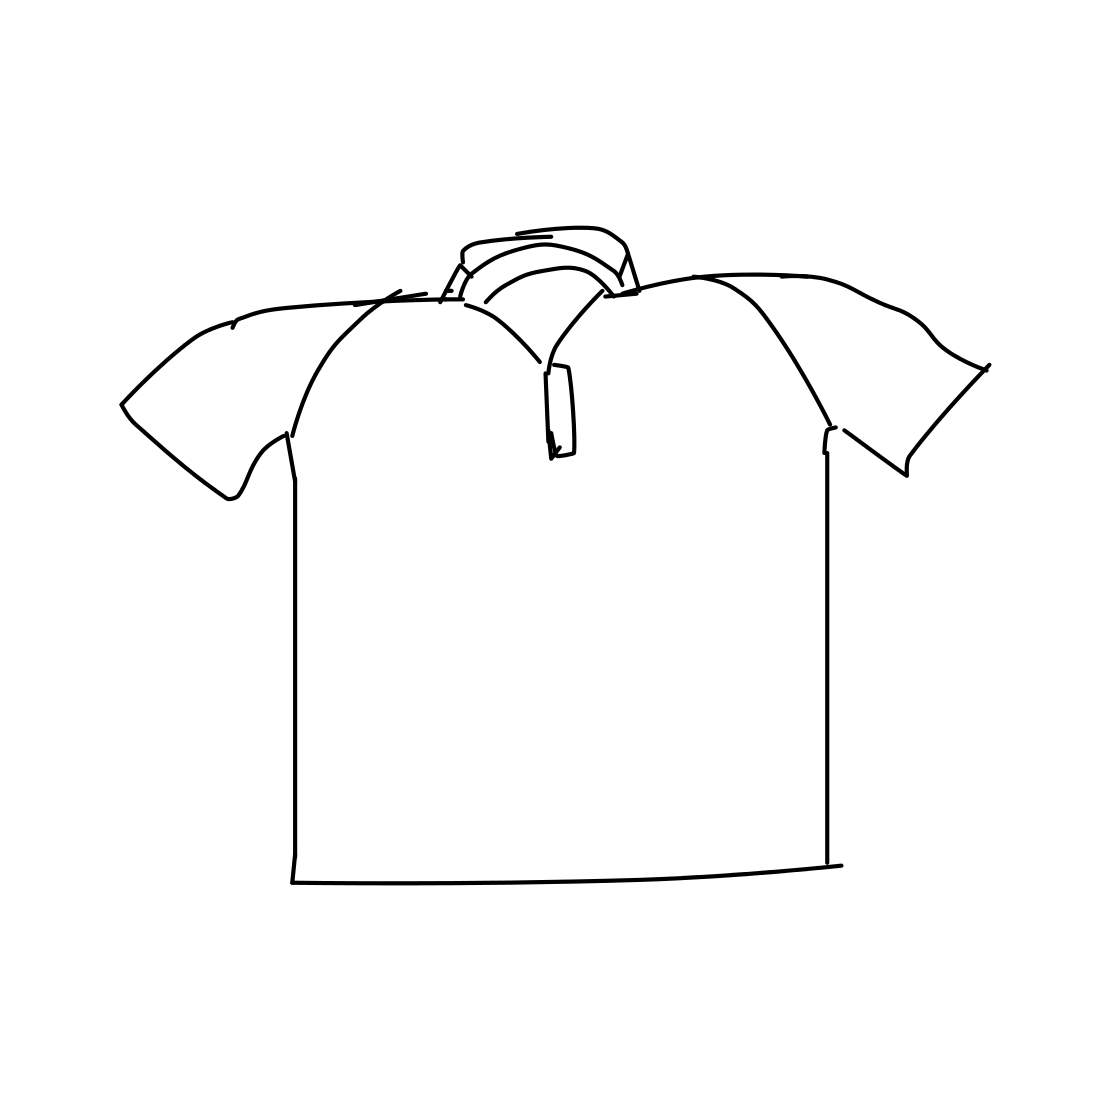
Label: t-shirt